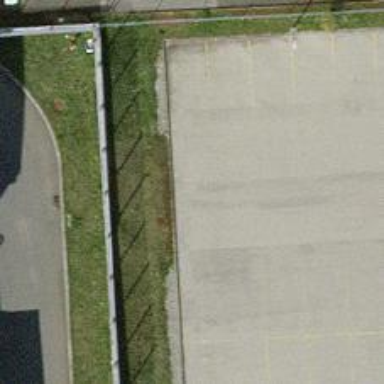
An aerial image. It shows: Parking aisle designated as service road.